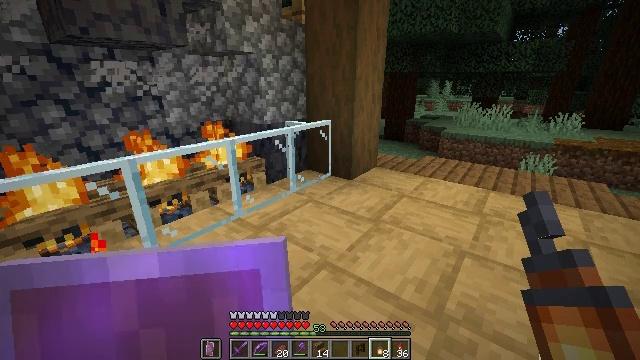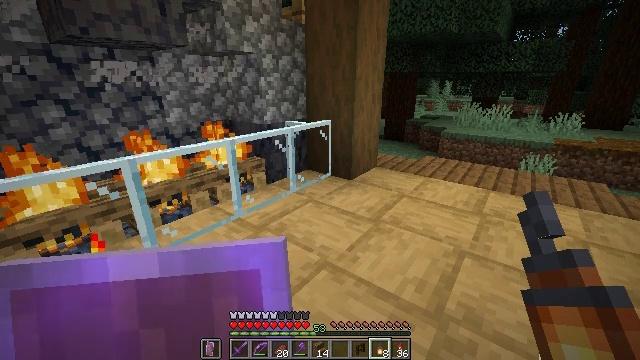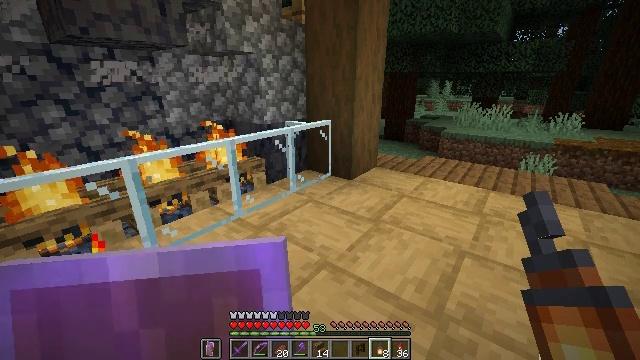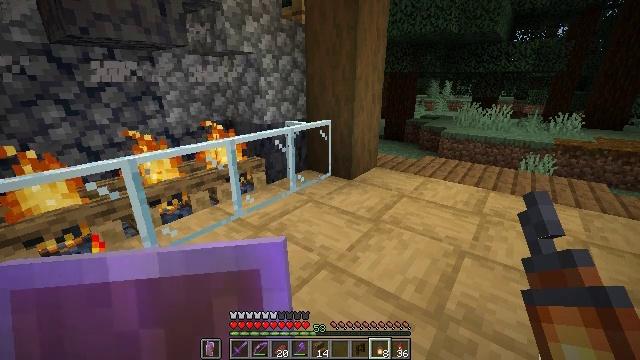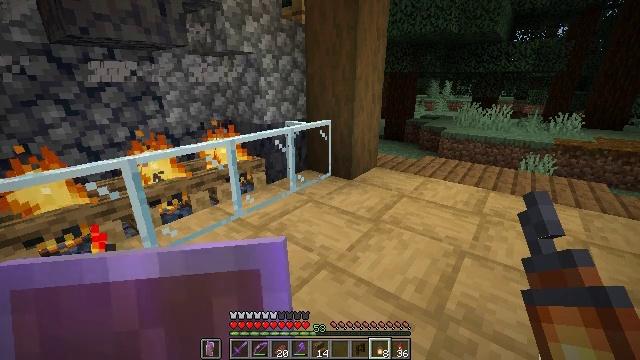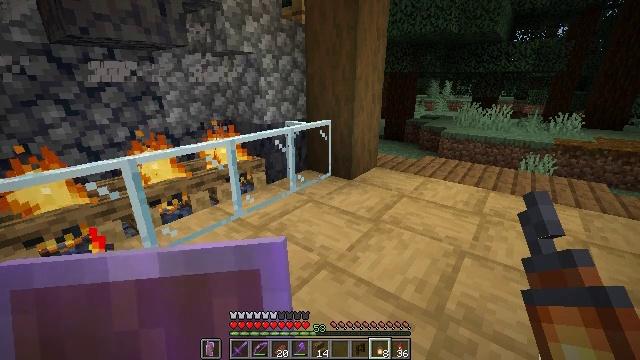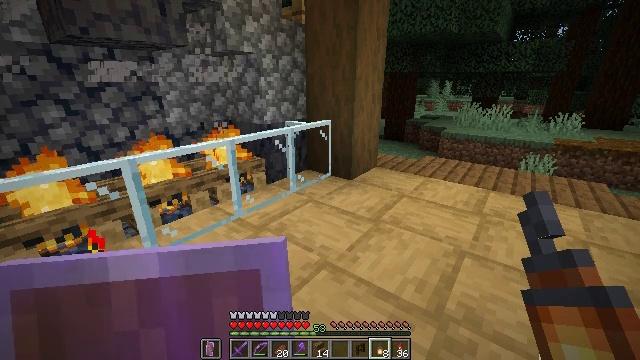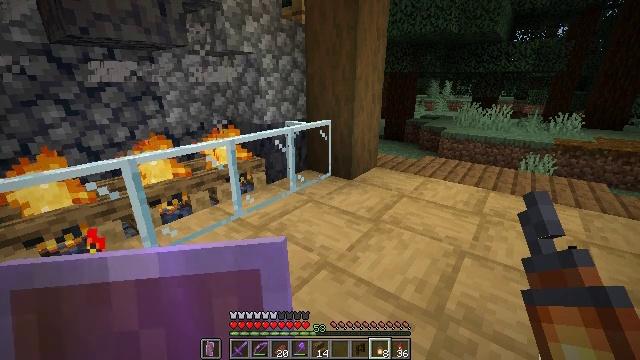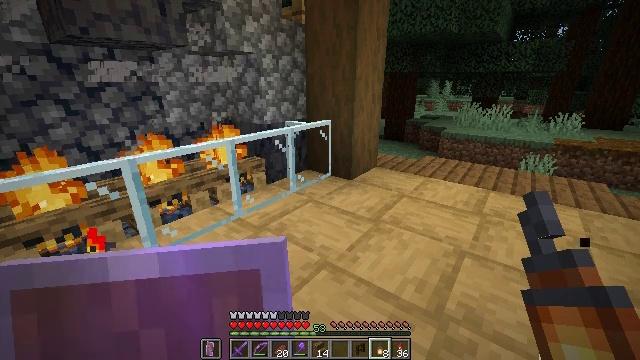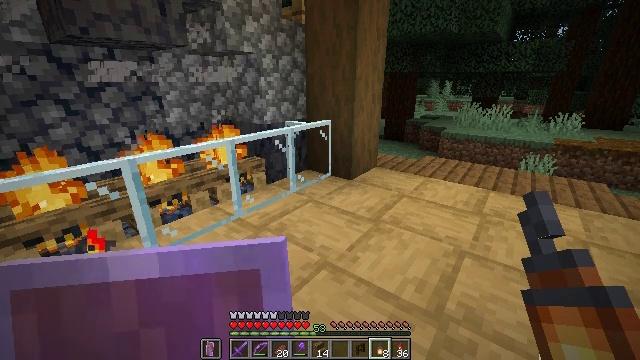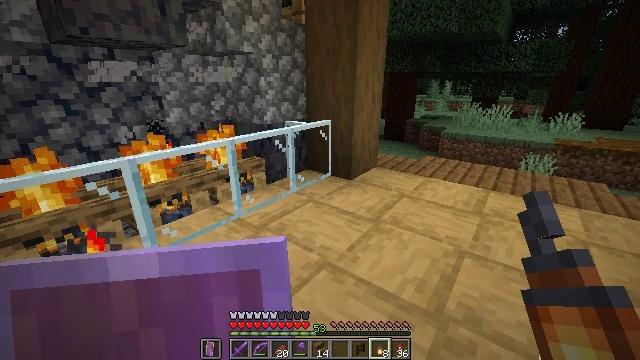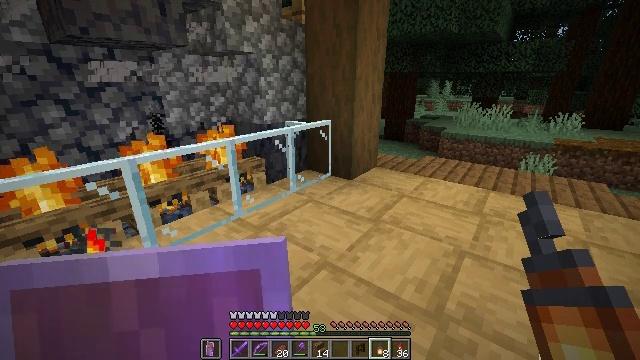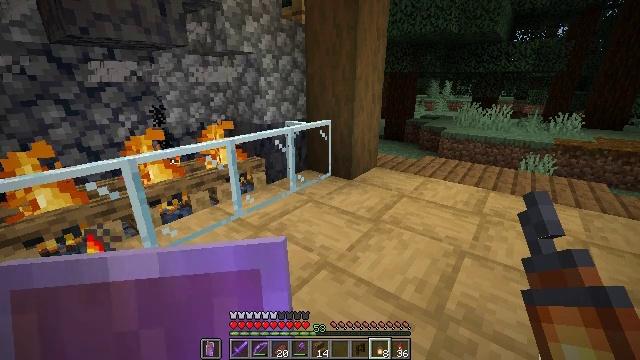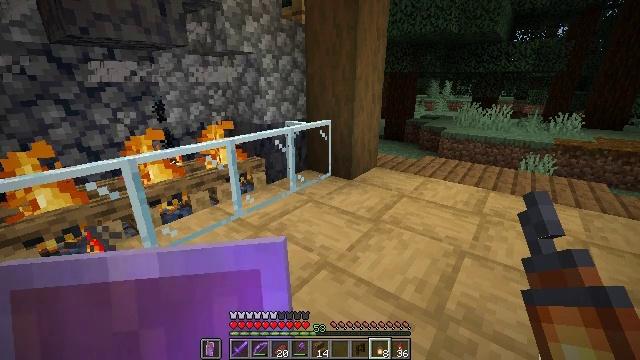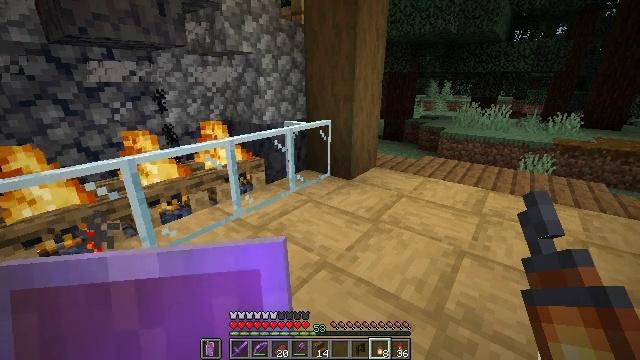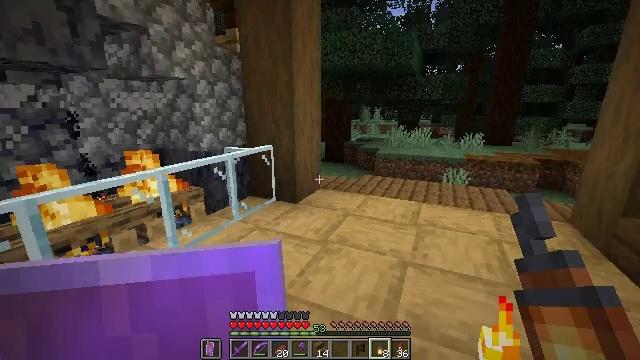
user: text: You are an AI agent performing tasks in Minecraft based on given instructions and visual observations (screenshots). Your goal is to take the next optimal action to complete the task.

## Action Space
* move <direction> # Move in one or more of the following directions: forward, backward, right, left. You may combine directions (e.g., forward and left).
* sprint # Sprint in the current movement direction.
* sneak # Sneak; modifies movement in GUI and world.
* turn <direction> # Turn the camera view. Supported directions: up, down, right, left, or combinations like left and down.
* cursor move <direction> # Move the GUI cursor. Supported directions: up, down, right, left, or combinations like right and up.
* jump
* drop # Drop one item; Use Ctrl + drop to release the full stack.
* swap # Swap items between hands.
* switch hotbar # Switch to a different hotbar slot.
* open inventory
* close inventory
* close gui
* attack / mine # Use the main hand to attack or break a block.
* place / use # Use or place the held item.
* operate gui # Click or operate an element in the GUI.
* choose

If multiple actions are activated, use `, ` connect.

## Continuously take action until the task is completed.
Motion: motion action
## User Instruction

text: Mine the campfire to collect it.
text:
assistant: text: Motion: no_op
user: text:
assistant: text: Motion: no_op
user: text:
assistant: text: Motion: no_op
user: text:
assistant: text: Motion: no_op
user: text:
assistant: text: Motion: no_op
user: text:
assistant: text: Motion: no_op
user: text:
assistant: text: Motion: no_op
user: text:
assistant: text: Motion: no_op
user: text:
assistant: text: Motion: no_op
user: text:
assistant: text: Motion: no_op
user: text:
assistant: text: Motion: no_op
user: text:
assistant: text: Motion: no_op
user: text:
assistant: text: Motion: no_op
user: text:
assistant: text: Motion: no_op
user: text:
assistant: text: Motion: turn right and up
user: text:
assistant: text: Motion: turn right and up
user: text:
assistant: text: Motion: turn right
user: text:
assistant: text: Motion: no_op
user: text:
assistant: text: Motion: no_op
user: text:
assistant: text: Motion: no_op
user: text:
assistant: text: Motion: no_op
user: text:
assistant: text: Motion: no_op
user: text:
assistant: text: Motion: no_op
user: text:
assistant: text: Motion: no_op
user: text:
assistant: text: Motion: no_op
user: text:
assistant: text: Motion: no_op
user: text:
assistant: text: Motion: no_op
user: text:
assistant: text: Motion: move forward
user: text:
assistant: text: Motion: move forward
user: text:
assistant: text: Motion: move forward